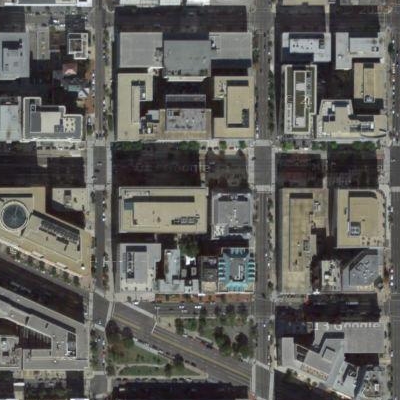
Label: cIndustry